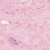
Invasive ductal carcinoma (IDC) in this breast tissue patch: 0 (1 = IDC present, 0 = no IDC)